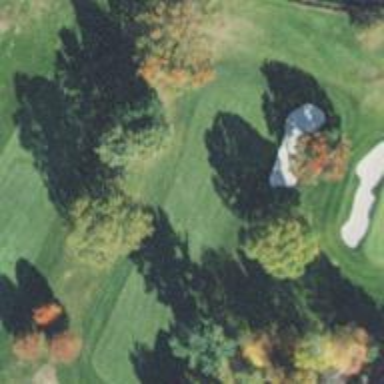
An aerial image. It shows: Golf fairway surrounded by grass.